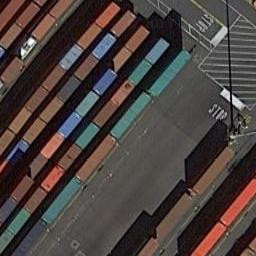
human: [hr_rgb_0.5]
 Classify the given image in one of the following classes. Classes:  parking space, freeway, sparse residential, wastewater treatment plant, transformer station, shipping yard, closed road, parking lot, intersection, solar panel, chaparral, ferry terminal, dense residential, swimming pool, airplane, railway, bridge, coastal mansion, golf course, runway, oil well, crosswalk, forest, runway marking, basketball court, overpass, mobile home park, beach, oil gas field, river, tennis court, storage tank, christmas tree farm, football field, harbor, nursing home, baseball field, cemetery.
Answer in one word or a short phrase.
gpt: shipping yard